Question: I have binary tree presented in a table in a SQL Server 2014 database:
'''
UserID ParentUserID Position
------------------------------
1 null null <-- ROOT
2 1 Left
3 1 Right <-- Last right for ID=1 (query should return 3)
4 2 Left
5 4 Left
6 2 Left
7 6 Left <-- Last left for ID=1 (query should return 6)
'''
Here is graphic representation:

I need to write 2 queries. The red lines of the diagram above show what nodes I need to retrieve;
1. Last left leg id.
2. Last right leg id
How can I achieve my goal... should I use recursive query?
Could you please provide an example of queries I need?
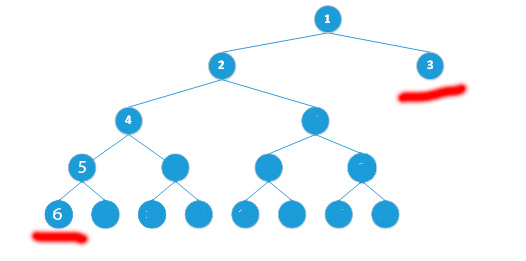
Answer: You can recurse down the left or right hand side with a recursive common-table expression (CTE.) Using 'select top 1 * ... order by depth' you can find the deepest node:
'''
; with left_hand_recurse as
(
select UserID
, ParentUserID
, 1 as depth
from Table1 where ParentUserID is null
union all
select child.UserID
, child.ParentUserID
, parent.depth + 1
from left_hand_recurse parent
join Table1 child
on parent.UserID = child.ParentUserID
and position = 'Left'
)
select top 1 *
from left_hand_recurse
order by
depth desc
;
'''
<URL>
P.S. Your example data makes both 6 and 4 a left parent of 2. I assume that 6 is the left parent of 5.